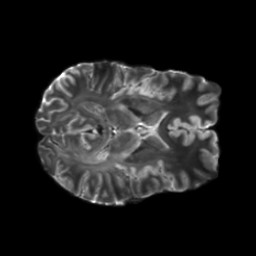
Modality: T2w
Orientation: axial
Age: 26
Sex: female
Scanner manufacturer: siemens
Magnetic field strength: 6.98 T
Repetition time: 7.776 s
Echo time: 0.076 s